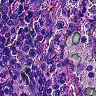
Metastatic tissue present: no